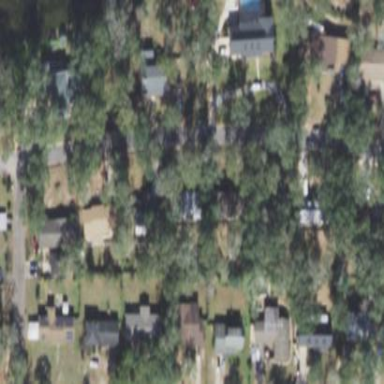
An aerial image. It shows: Residential area consisting of single-family homes.